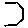
Label: hexagon